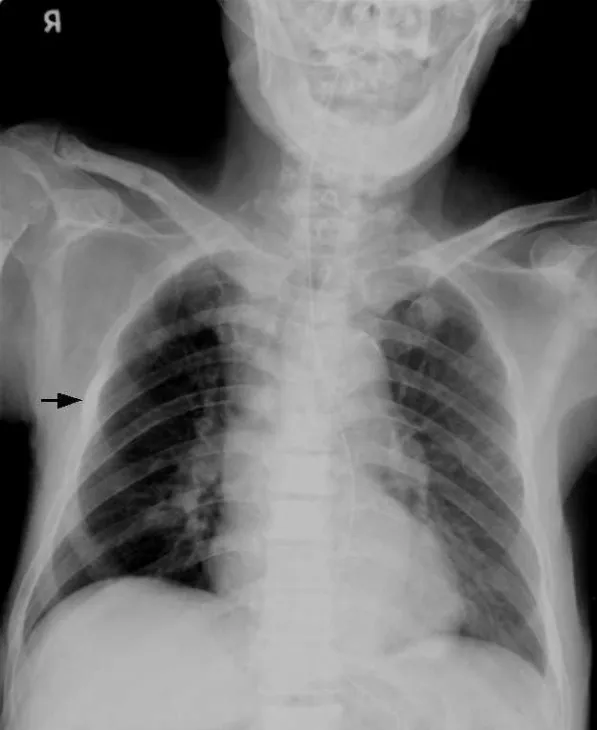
Chest radiograph showing osteoblastic changes of spine, scapulae, clavicles and ribs (arrow: right 4th rib with more conspicuous change).
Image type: radiology (x_ray)